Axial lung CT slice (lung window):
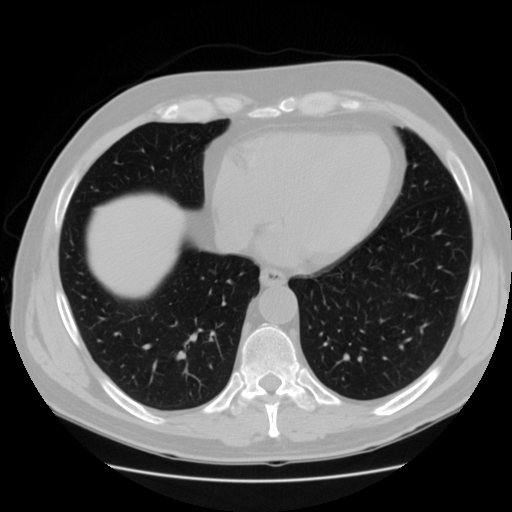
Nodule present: no